Field crop: maize
Growth stage: 2
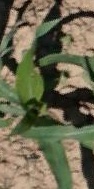
Species: maize